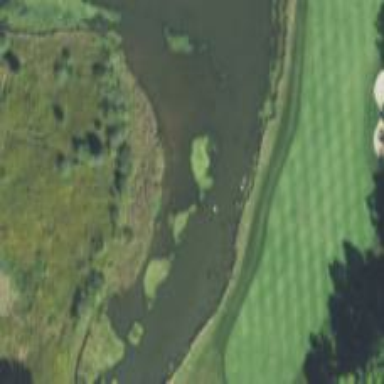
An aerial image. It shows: Golf fairway surrounded by grass.